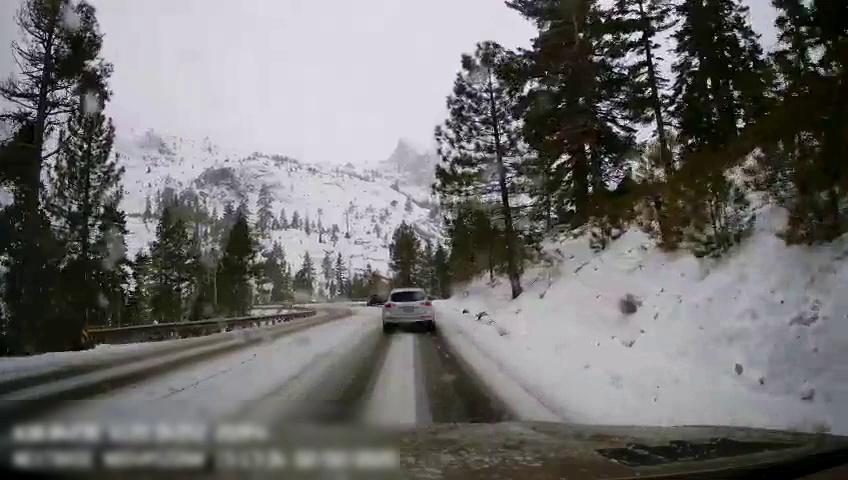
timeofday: Day
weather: Snowy
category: Drivable Space
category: Vehicles | Car
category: Vehicles | Car